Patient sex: M
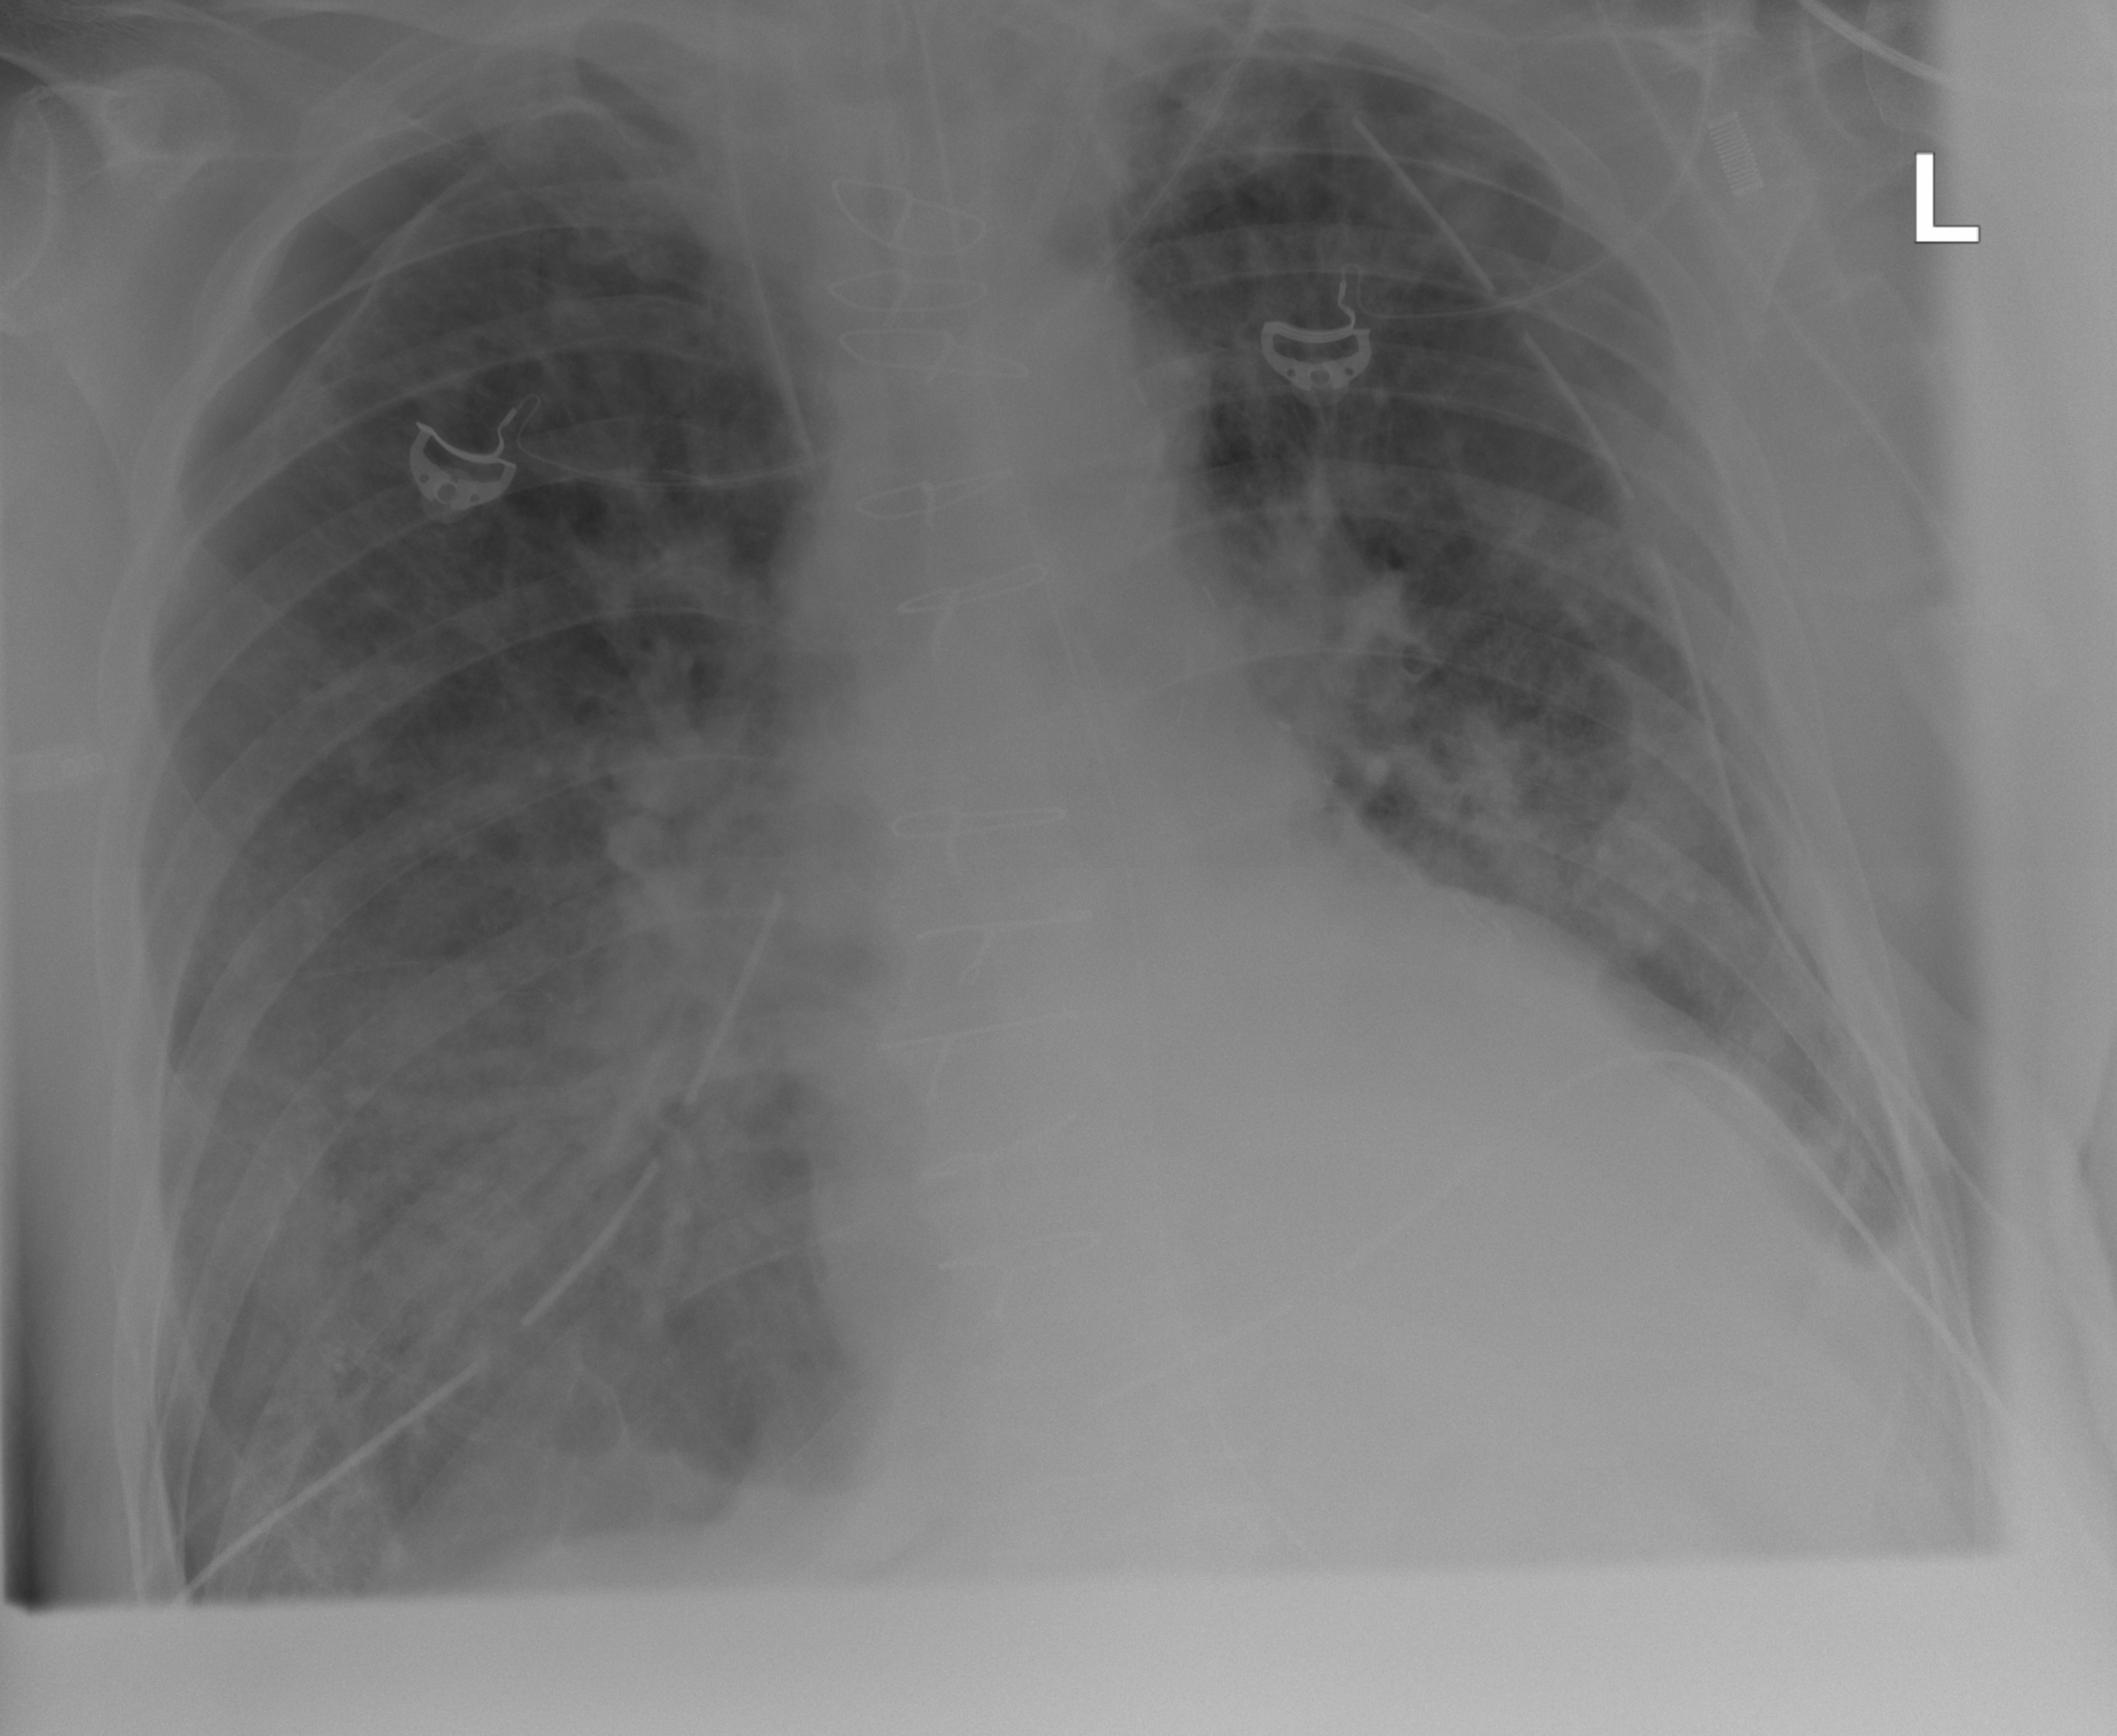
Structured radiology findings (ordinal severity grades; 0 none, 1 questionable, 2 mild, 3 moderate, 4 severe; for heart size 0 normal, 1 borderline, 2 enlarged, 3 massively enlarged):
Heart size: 2
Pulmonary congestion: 2
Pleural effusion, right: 2
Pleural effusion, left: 2
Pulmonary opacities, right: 3
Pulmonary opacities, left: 3
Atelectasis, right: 3
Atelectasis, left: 2